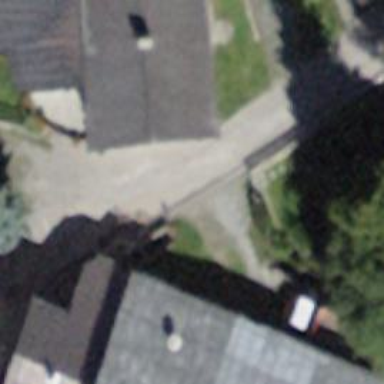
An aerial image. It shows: Asphalt road in residential area.